Interaction volume radius: 5 \u00c5
Interaction volume height: 15 \u00c5
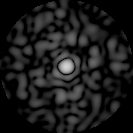
Disorder parameter: 0.8217